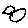
Label: bird